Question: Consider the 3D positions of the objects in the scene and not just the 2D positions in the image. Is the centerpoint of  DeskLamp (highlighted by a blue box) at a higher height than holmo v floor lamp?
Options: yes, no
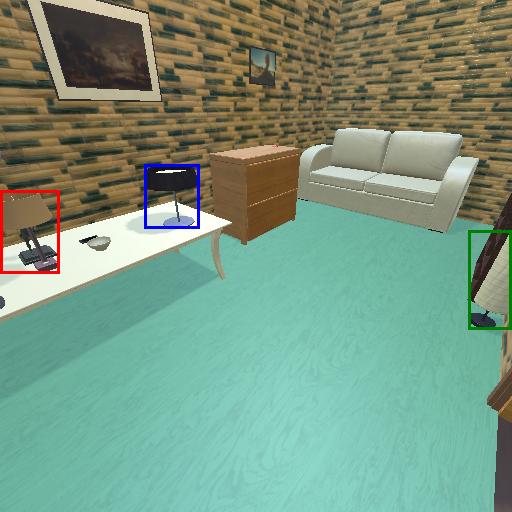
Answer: yes